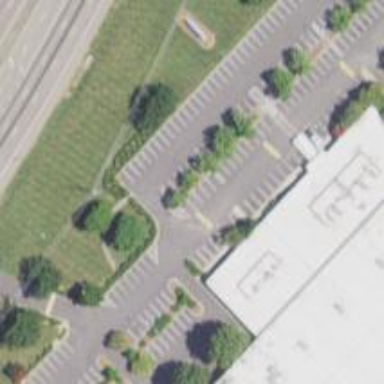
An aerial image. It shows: Parking area with asphalt surface.